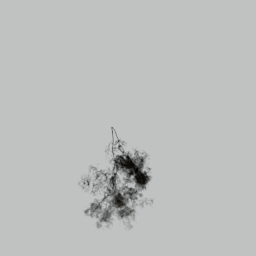
Label: nature